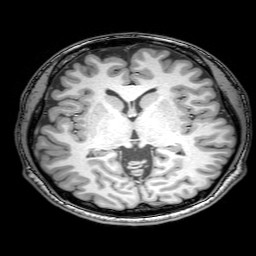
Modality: T1w
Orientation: coronal
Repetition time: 0.00828 s
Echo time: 0.00388 s